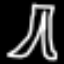
Label: pants